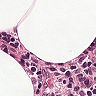
Metastatic tissue present: no